Question: I tried to following this tutorial: <URL> to create many-to-one form field.
But after the object is selected, i got strange selected value like in the screenshot below.

The entity StyleCategory had property 'name', i want it showed there instead the FQCN.
How to do it?
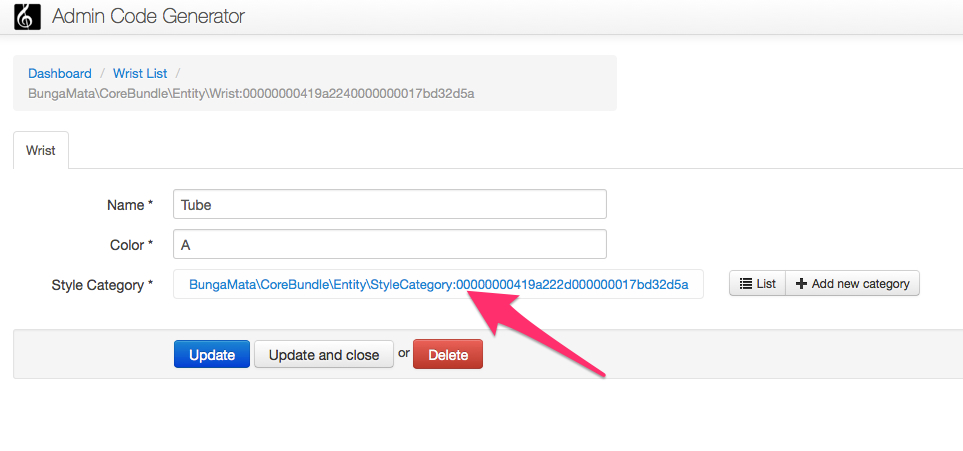
Answer: In your StyleCategory entity add method :
'''
public function __toString(){
return $this->name
}
'''